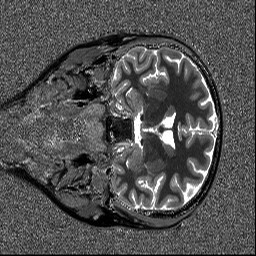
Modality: T1map
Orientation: coronal
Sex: female